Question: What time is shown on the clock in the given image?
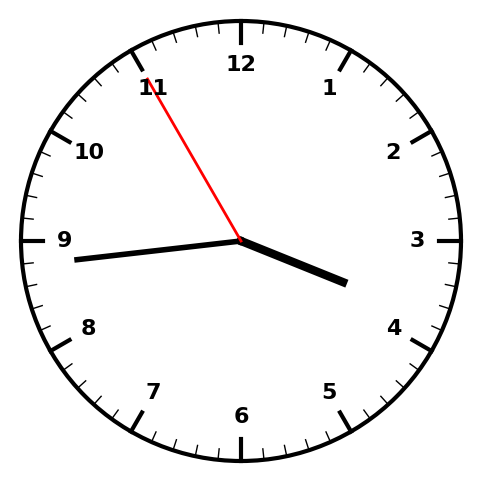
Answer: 03:43:55